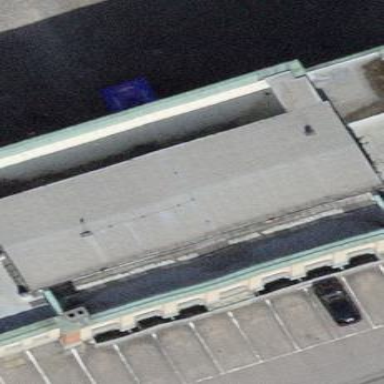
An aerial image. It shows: Building with flat roof.